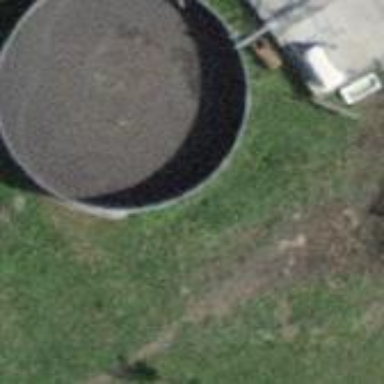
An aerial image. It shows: Silo.